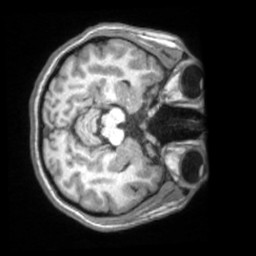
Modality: T1w
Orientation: axial
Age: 21
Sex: female